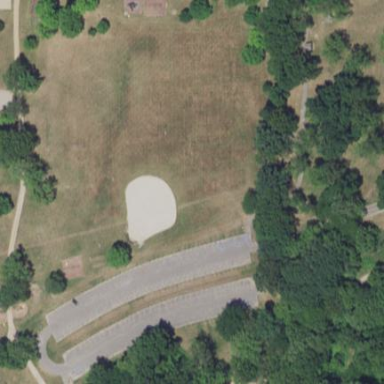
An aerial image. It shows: Baseball pitch for leisure land.